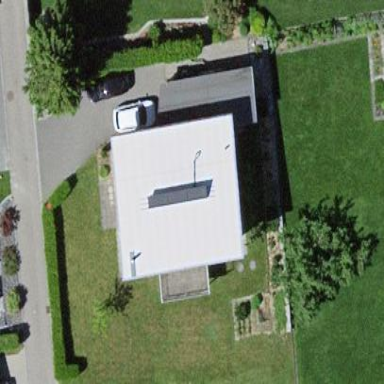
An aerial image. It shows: Simple house.